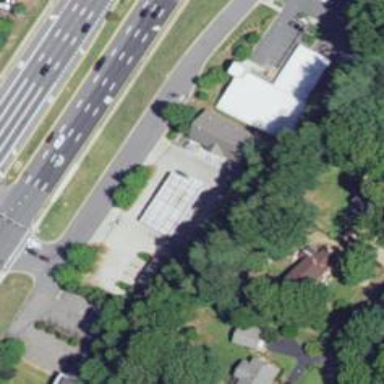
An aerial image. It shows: Convenience shop.